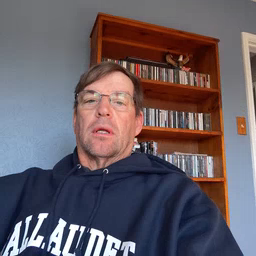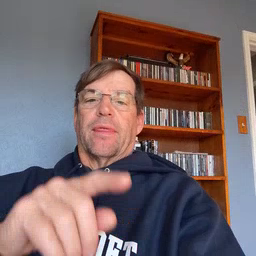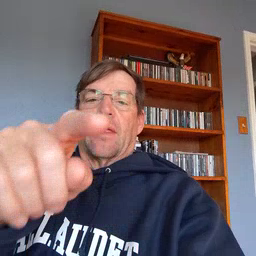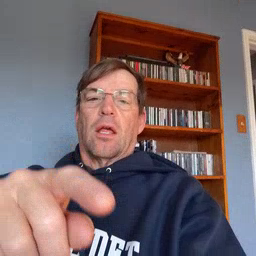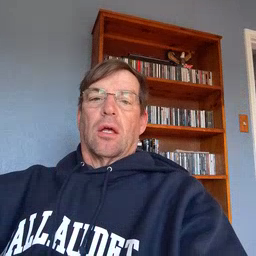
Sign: there